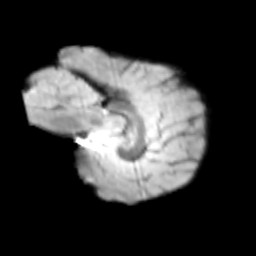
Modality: T2w
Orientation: sagittal
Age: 9
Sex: male
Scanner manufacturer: siemens
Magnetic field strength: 3 T
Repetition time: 3.8 s
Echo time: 0.07 s